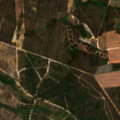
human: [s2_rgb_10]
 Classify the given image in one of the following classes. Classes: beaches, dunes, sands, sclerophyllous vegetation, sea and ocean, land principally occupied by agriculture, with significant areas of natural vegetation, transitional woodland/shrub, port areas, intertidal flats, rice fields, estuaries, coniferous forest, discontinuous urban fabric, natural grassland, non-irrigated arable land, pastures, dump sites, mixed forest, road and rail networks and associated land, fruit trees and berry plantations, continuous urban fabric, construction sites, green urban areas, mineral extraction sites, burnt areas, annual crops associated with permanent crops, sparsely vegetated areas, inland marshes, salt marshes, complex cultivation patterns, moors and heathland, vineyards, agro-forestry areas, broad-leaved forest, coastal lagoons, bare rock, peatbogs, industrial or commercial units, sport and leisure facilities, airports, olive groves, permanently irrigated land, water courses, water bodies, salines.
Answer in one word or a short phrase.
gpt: broad-leaved forest, coniferous forest, transitional woodland/shrub